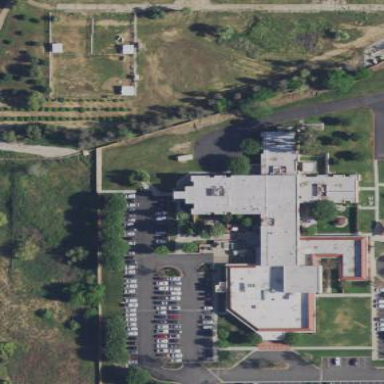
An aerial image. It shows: Healthcare facility identified as hospital.